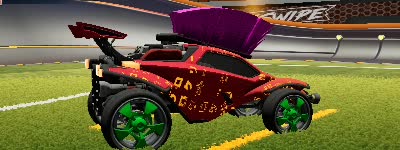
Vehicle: octane